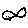
Label: fish